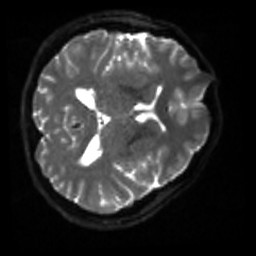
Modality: sbref
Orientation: axial
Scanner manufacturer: siemens
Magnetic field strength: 3 T
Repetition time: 4 s
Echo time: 0.0594 s